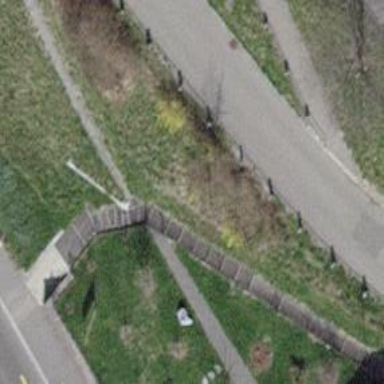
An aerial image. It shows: Steps made of asphalt.